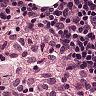
Metastatic tissue present: no